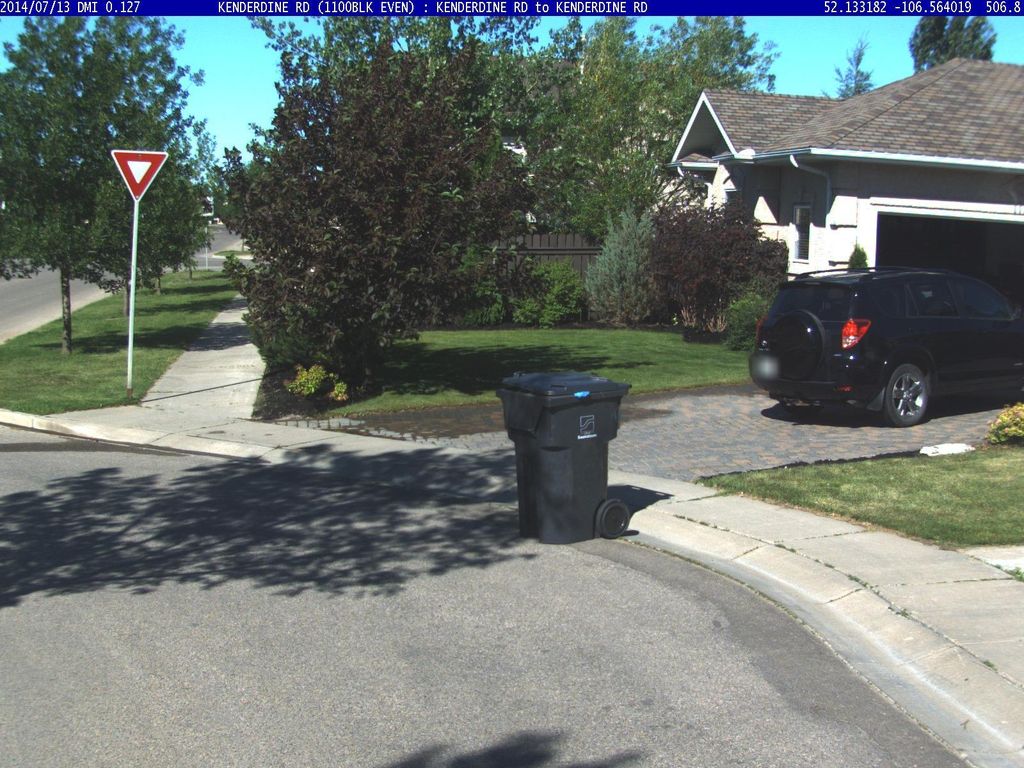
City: saskatoon